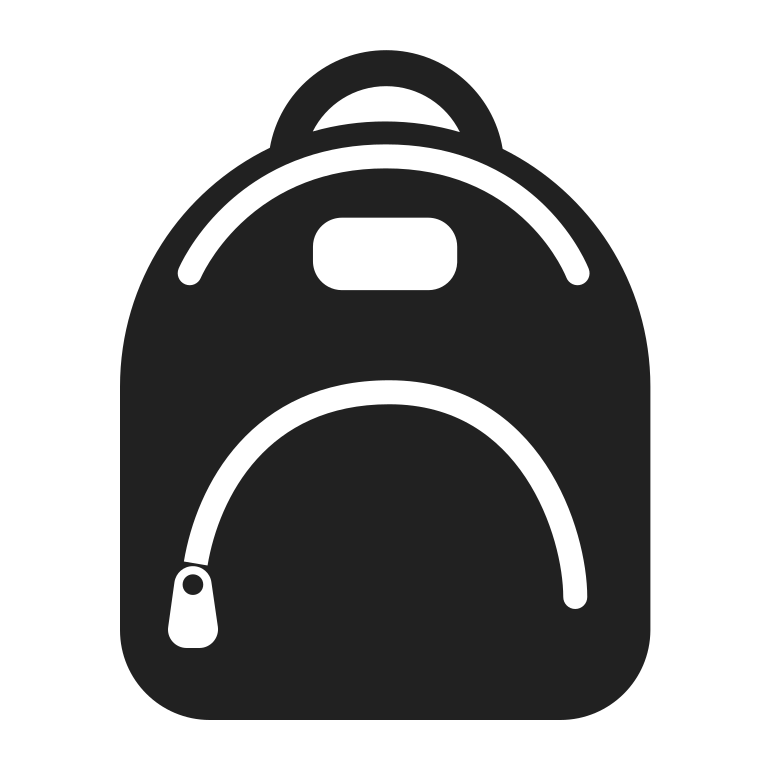
backpack high contrast